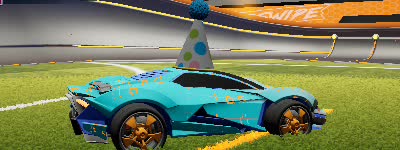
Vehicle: werewolf